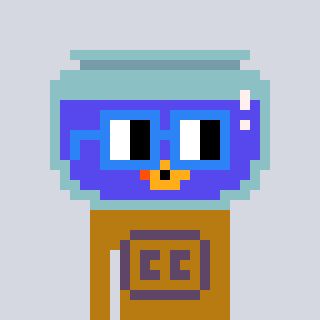
a pixel art character with square blue glasses, a goldfish-shaped head and a gold-colored body on a cool background